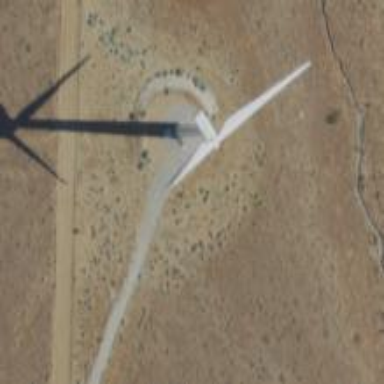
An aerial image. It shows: Wind generator powered by horizontal axis wind turbine.